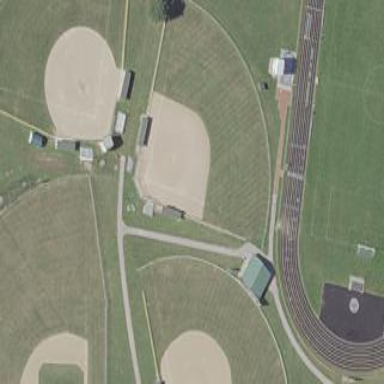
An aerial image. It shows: Baseball pitch for leisure land.